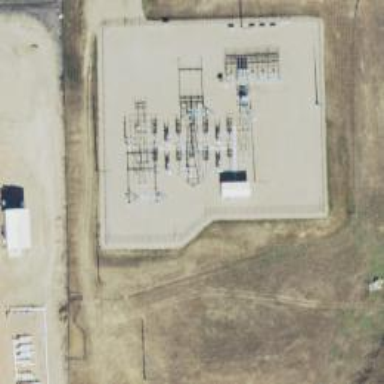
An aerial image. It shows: Switch for power supply.